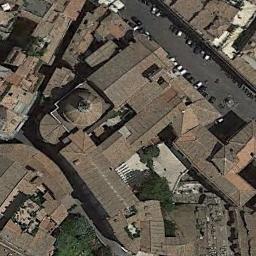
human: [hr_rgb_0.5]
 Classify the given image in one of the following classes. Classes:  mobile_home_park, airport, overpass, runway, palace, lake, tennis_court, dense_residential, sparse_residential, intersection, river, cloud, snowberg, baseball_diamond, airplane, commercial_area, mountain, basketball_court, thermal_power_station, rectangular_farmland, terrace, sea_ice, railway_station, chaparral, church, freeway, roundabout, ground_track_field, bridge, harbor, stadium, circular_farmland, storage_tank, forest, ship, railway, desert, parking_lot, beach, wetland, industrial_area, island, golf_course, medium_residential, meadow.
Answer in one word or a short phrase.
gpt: church